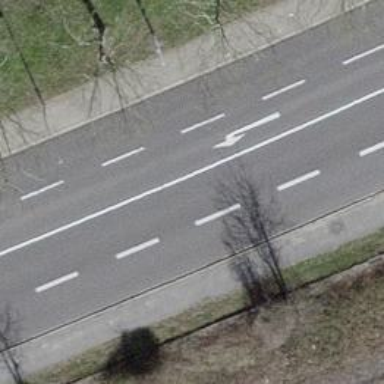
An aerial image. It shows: Primary highway with asphalt surface. There are sidewalks on both sides of the road.